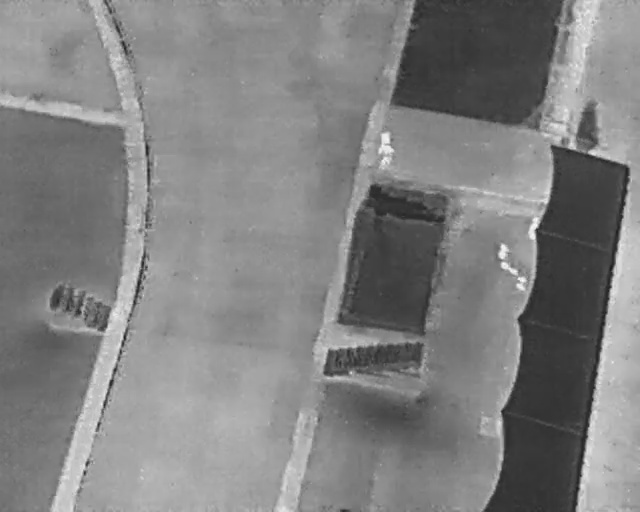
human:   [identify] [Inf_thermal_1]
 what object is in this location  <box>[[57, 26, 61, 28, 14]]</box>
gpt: <ref>1 medium person at the top</ref>

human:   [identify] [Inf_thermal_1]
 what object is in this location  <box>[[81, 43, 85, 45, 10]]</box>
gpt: <ref>1 medium person at the right</ref>